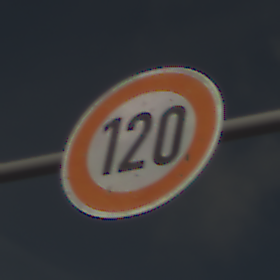
Verkehrszeichen: Geschwindigkeit120
Umgebung: Outdoor, RoadRail
Tageszeit: Midday
Wetter: PartlyCloudy
Licht: Natural
Jahreszeit: NotSpecified
Kontrast: HighContrast